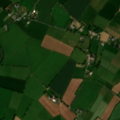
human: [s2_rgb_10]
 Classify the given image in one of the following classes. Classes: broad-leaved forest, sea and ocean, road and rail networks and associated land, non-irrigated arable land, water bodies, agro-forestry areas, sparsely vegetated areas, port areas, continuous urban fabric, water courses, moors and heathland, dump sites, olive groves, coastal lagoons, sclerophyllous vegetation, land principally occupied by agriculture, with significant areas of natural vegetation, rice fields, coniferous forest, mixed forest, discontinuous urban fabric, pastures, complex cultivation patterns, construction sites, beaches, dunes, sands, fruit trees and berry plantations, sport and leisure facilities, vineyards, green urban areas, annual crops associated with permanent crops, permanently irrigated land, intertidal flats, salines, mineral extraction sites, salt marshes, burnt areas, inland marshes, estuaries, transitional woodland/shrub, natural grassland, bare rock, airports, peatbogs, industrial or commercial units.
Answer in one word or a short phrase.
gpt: non-irrigated arable land, pastures, mixed forest